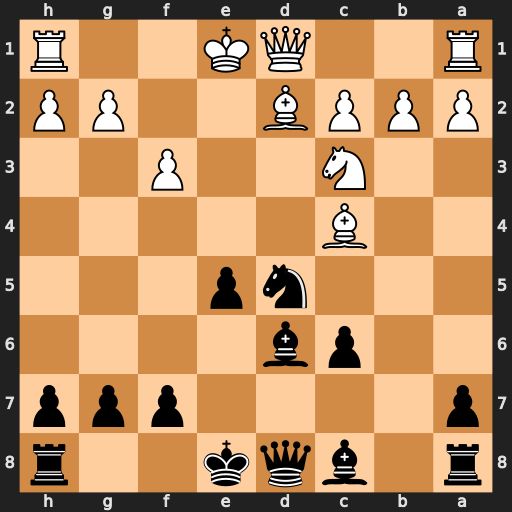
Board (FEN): r1bqk2r/p4ppp/2pb4/3np3/2B5/2N2P2/PPPB2PP/R2QK2R
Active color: b
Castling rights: KQkq
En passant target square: -
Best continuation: Qh4+ g3 Qxc4